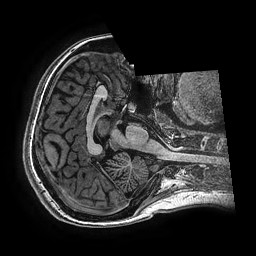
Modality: T1w
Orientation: axial
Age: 18
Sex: female
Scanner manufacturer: ge
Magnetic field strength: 3 T
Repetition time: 0.00766 s
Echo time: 0.003476 s